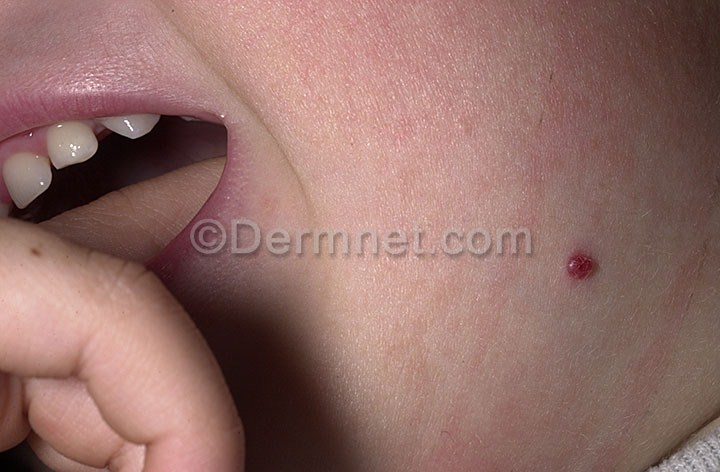
Disease: Vascular Tumors